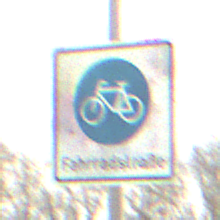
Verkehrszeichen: BeginnFahrradstrasse
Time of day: MorningAfternoon
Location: Outdoor (Suburban)
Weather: Overcast
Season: NotSpecified
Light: Natural